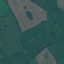
Land use / land cover class: Pasture